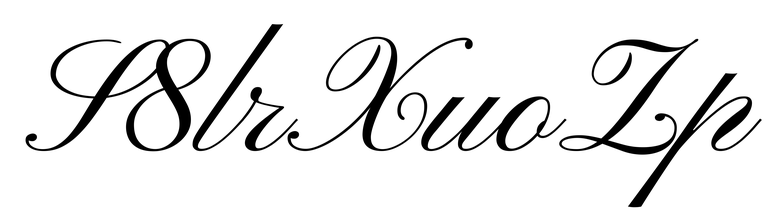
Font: PinyonScript-Regular